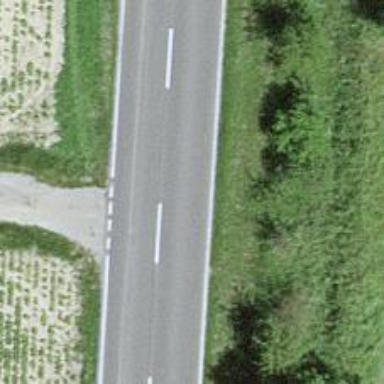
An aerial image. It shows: Asphalt road classified as primary highway.